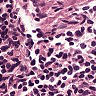
Metastatic tissue present: no